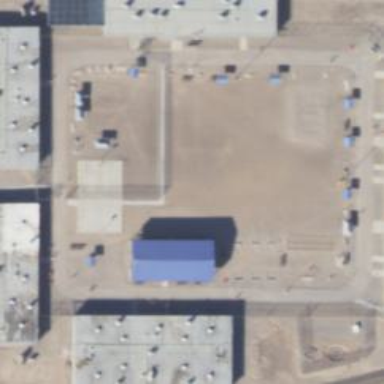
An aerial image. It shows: Prison.